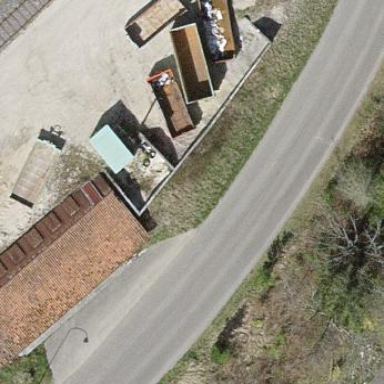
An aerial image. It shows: Transportation building.